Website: walmart
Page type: newsletter-management
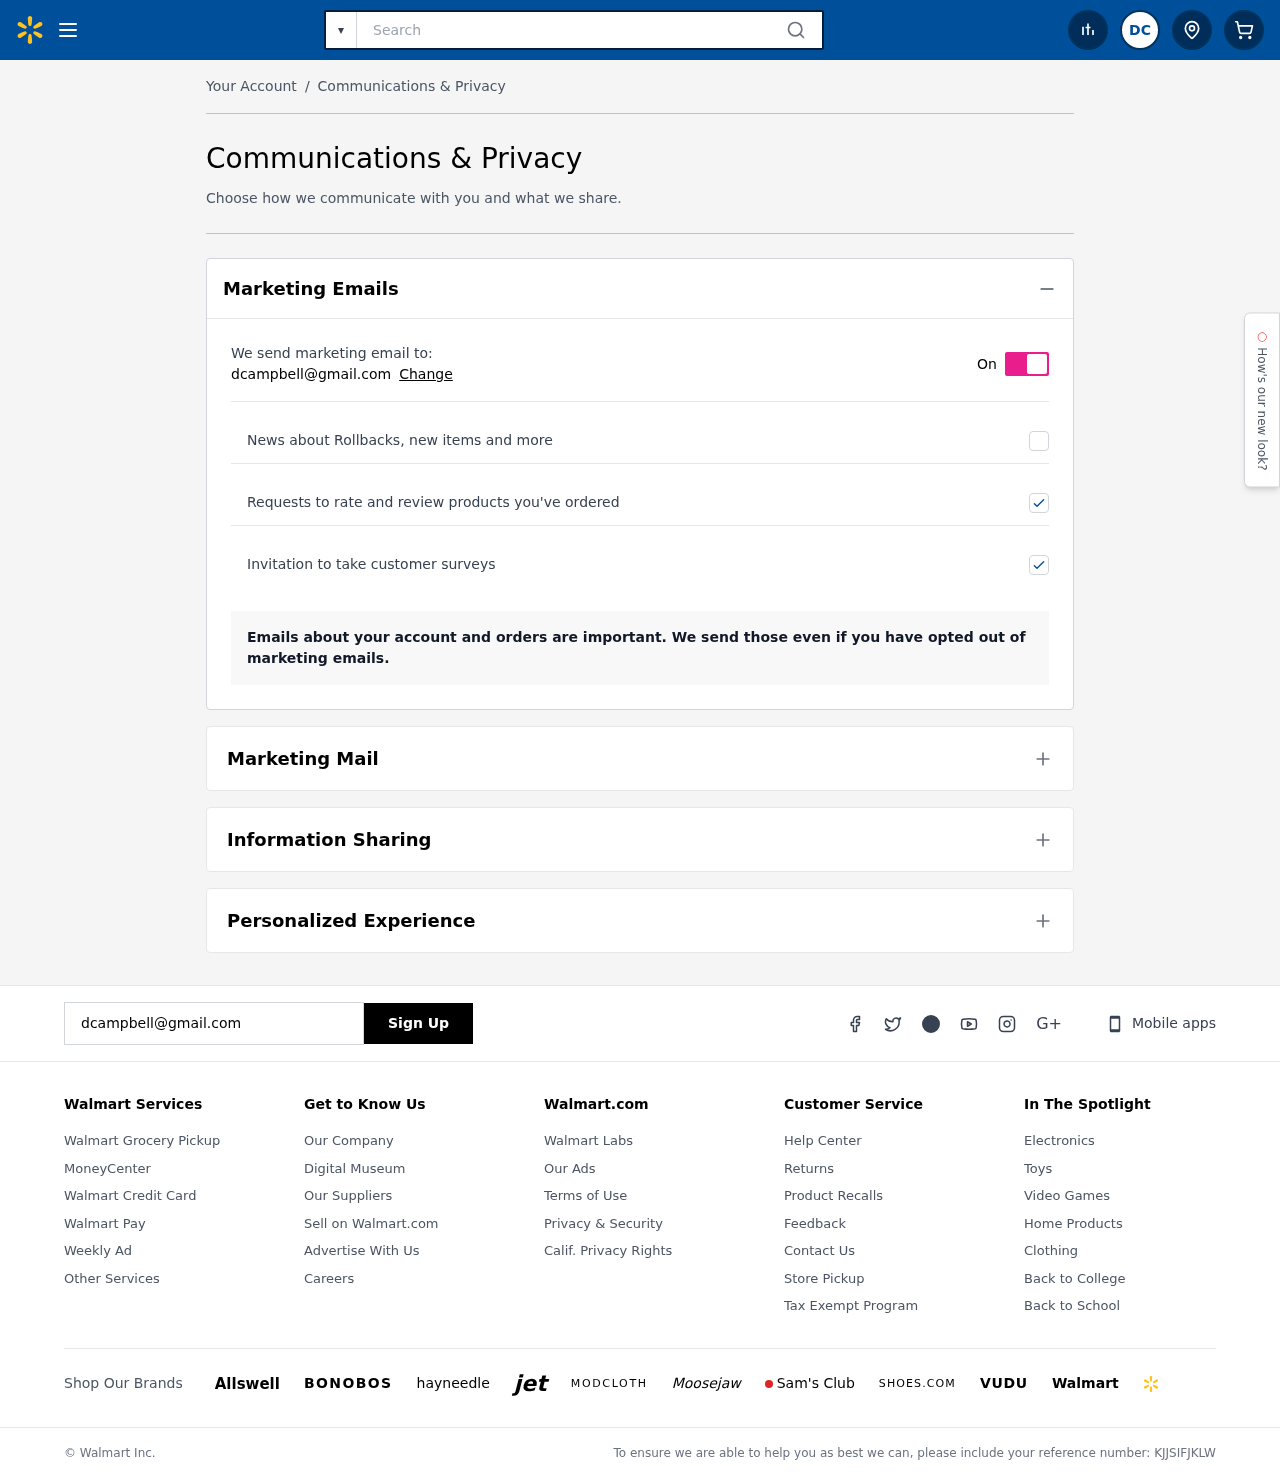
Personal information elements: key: PII_EMAIL
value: dcampbell@gmail.com
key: PII_INITIALS
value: DC
Search elements: key: HEADER_SEARCH
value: Search